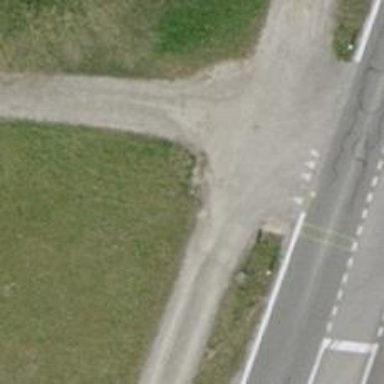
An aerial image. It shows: Secondary road with concrete surface that forms roundabout at the junction.